Question: What is the value of the measurement in the image?
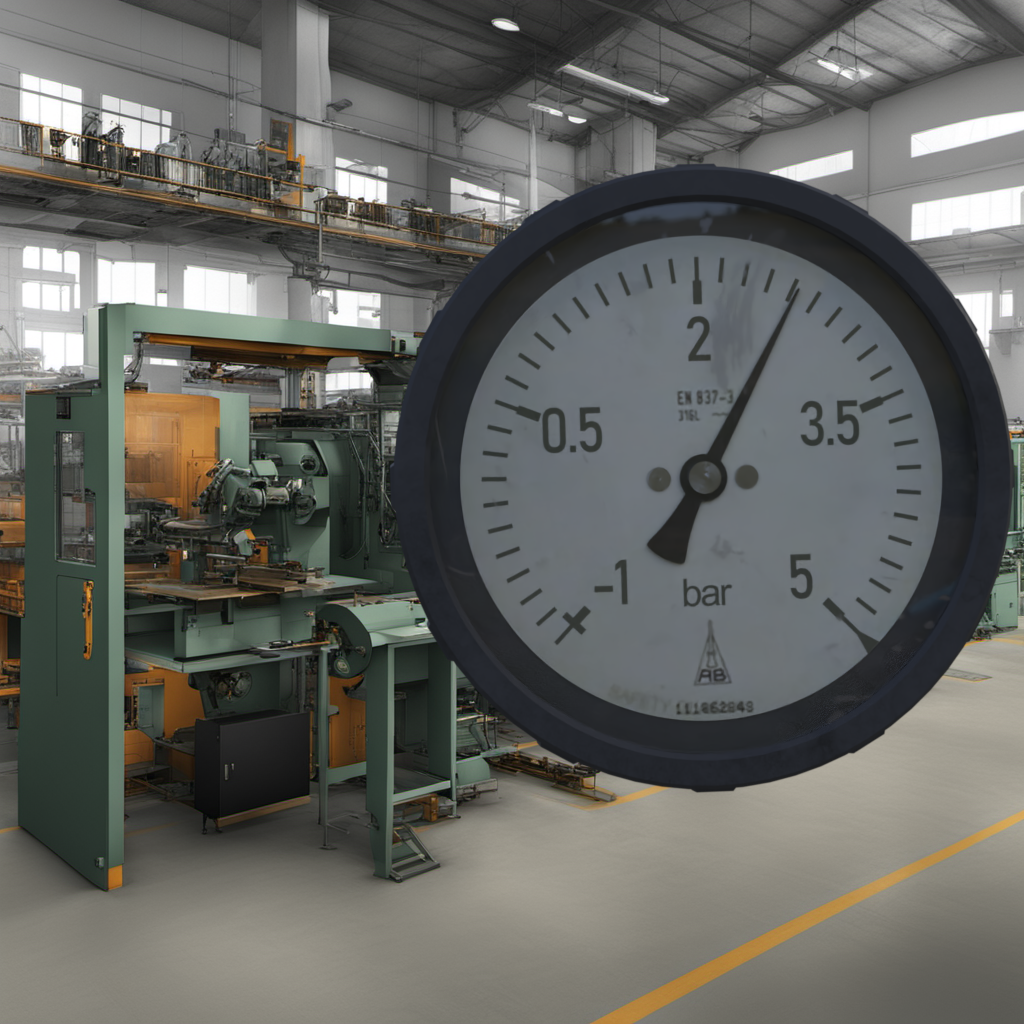
Answer: The result is 2.64
Question: What is the value range of this measurement?
Answer: The range is from -1 to 5
Question: What is the minimum and maximum reading range of the measurement in the image?
Answer: The minimum value is -1 and the maximum value is 5